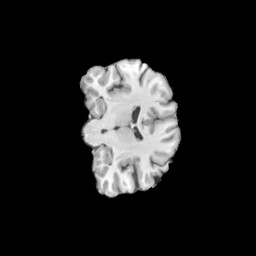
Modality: T1w
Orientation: coronal